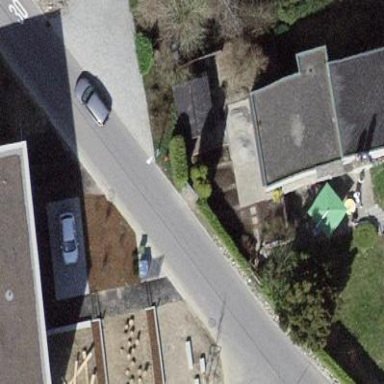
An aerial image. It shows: Residential building.